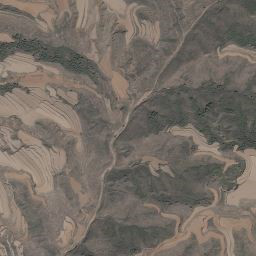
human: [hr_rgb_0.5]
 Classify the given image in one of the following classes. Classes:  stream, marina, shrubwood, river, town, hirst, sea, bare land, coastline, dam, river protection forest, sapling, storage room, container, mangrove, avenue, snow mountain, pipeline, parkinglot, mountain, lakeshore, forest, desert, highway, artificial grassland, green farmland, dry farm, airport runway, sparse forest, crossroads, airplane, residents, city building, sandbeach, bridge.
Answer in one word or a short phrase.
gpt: mountain